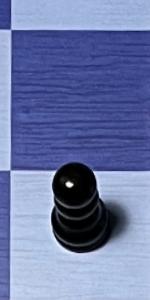
Label: Pawn_Black